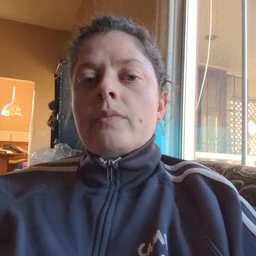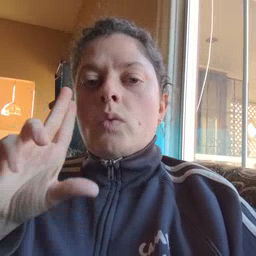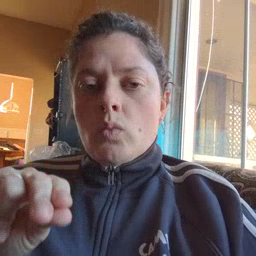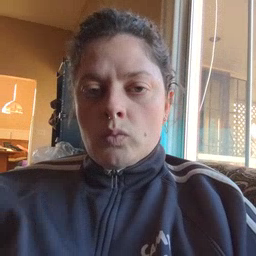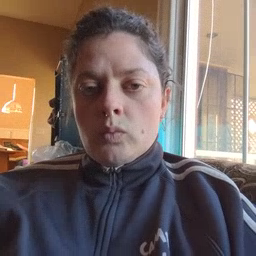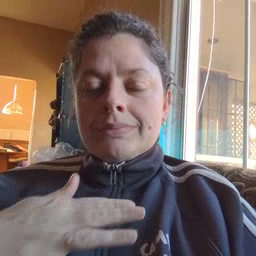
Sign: no